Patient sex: M
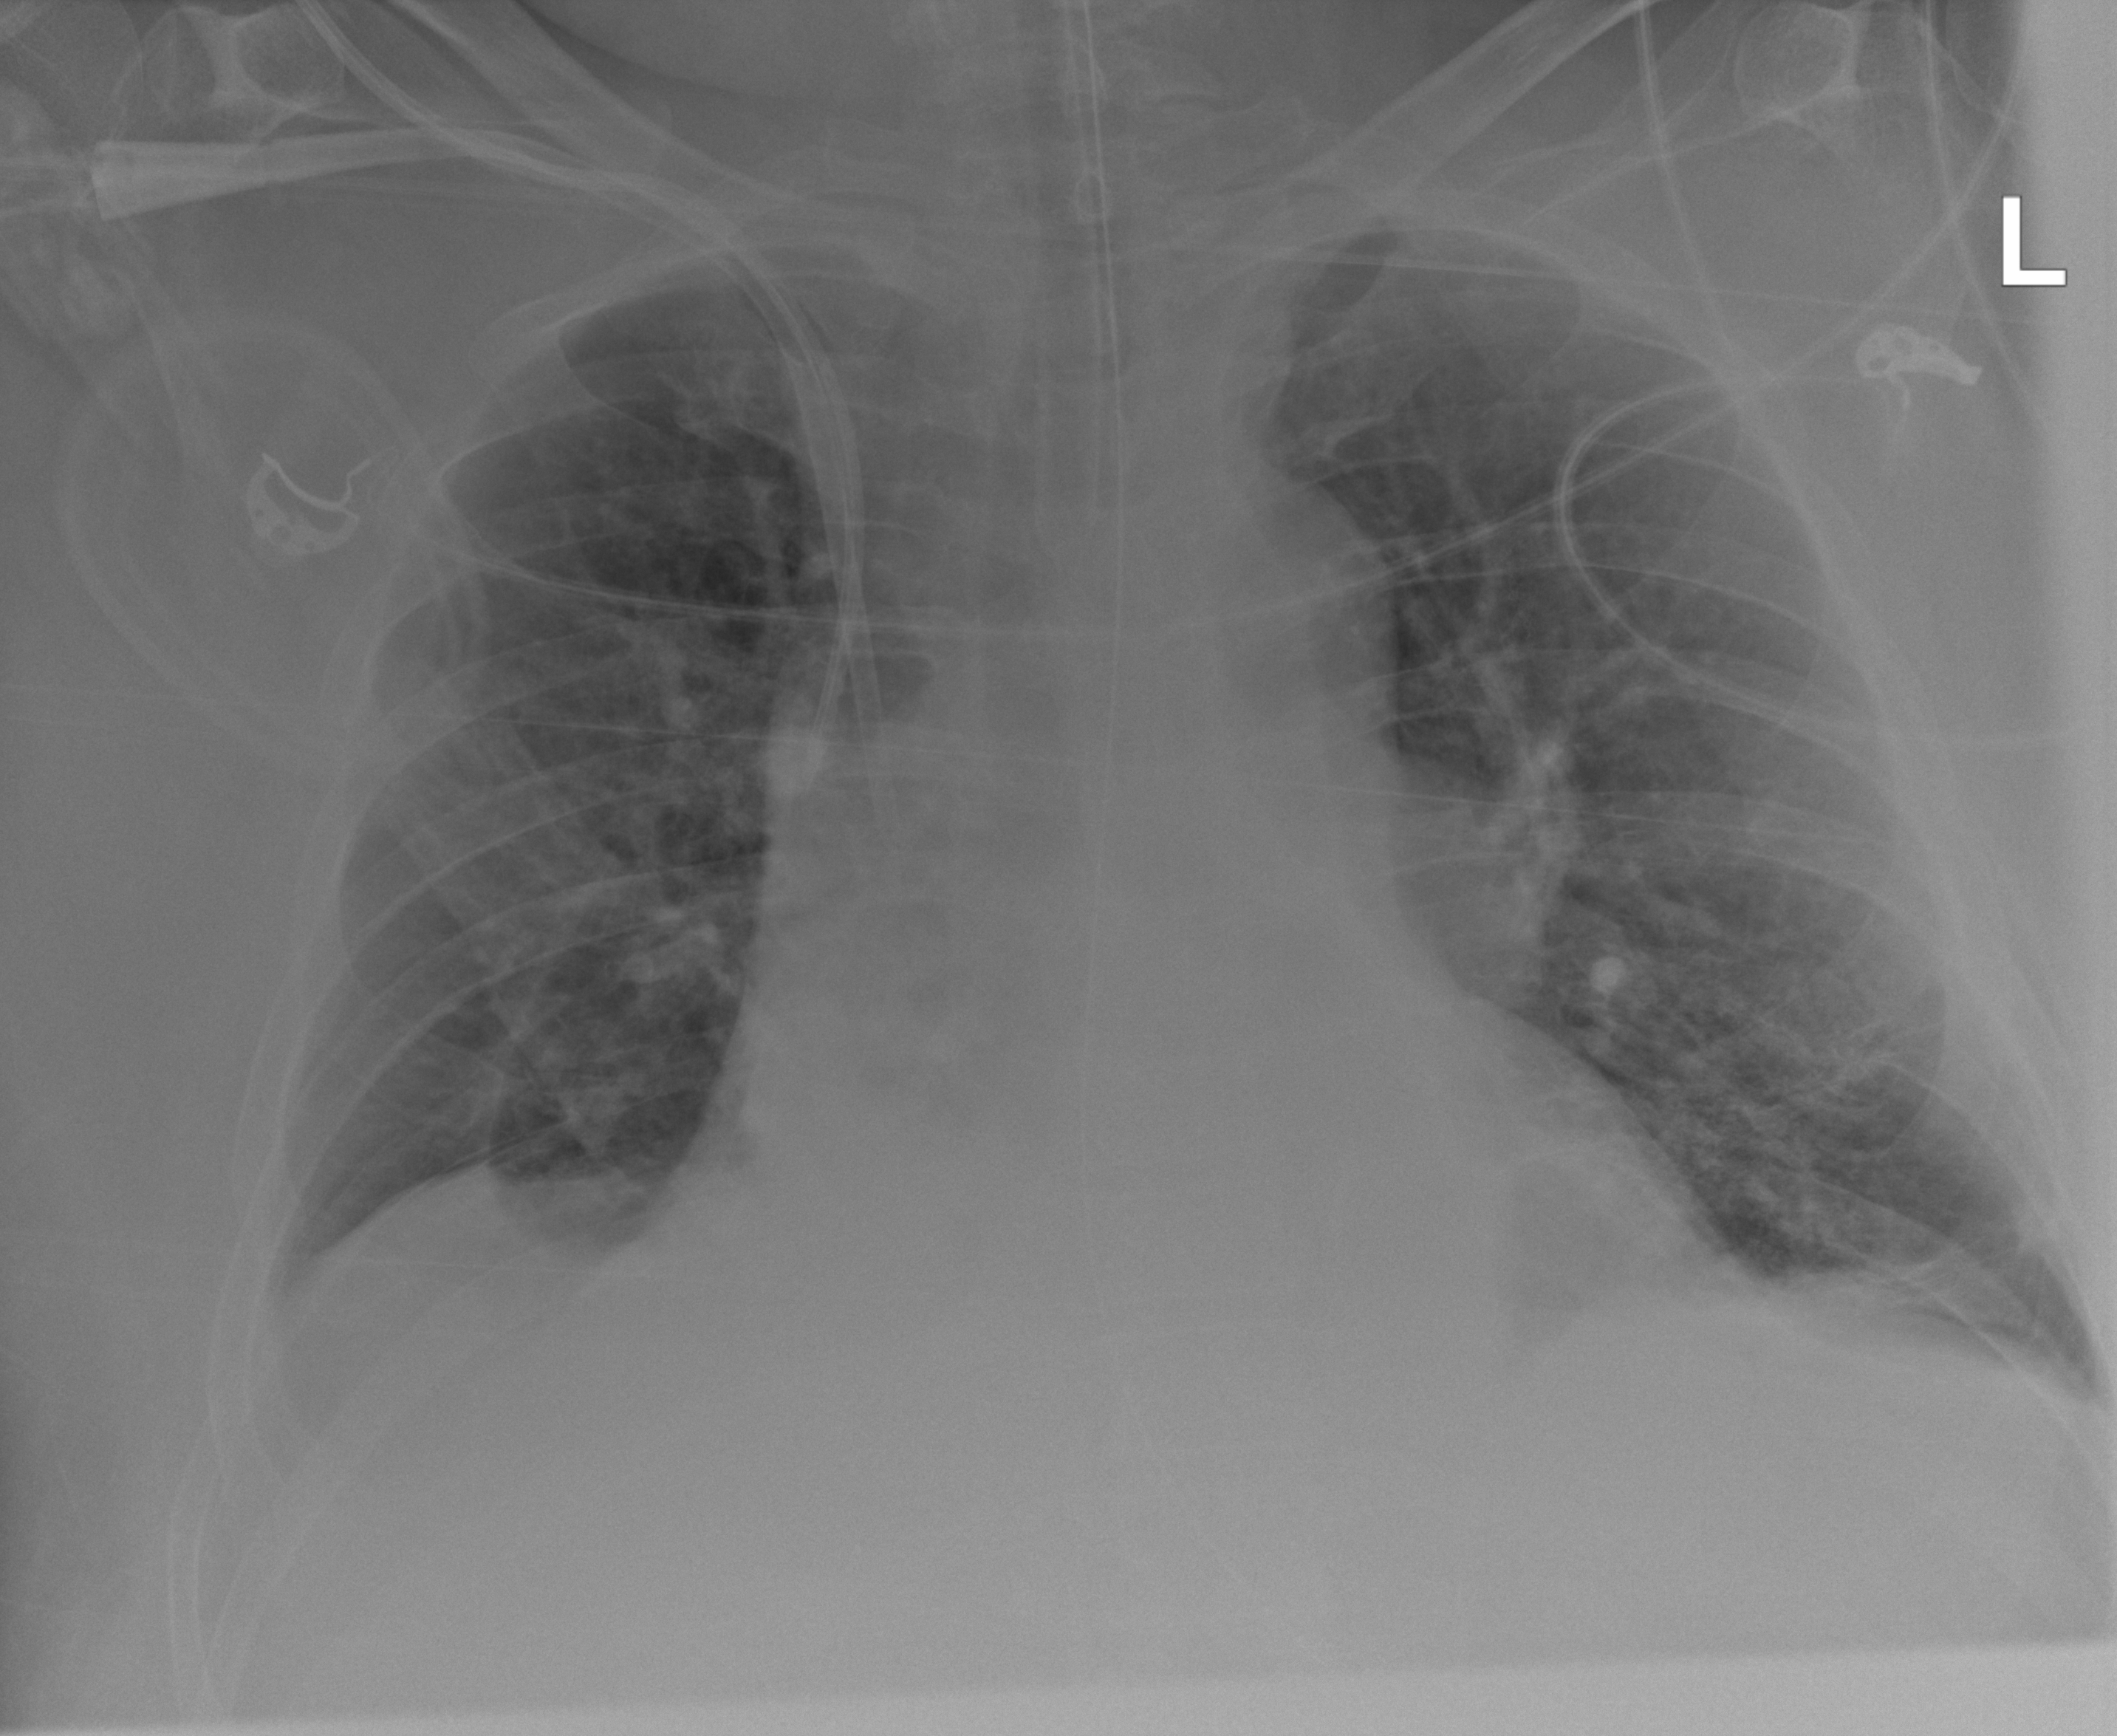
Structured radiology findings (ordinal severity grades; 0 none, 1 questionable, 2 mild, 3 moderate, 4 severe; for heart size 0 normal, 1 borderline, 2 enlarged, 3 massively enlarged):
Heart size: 2
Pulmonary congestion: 2
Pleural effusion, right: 2
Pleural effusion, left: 2
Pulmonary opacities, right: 0
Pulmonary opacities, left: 2
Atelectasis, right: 2
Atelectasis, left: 2